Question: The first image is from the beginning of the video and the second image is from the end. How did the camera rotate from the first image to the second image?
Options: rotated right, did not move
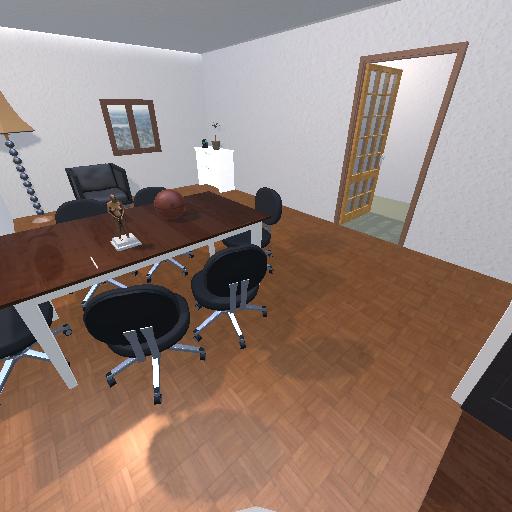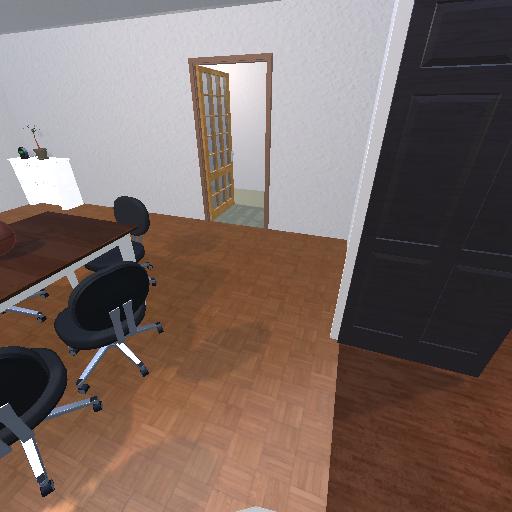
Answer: rotated right